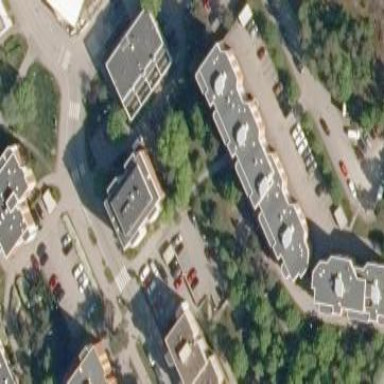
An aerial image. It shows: Educational institution office.